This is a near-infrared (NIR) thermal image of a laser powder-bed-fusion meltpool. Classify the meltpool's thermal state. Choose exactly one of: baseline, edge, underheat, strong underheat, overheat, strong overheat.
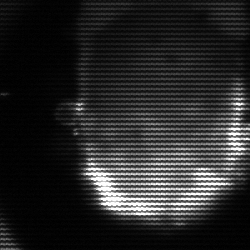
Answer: baseline